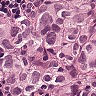
Metastatic tissue present: yes